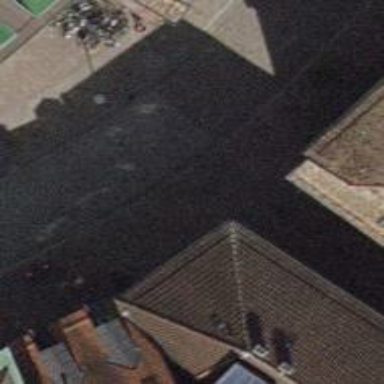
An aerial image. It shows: Living street with sett surface.